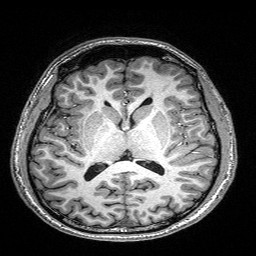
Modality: T1w
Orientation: coronal